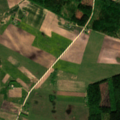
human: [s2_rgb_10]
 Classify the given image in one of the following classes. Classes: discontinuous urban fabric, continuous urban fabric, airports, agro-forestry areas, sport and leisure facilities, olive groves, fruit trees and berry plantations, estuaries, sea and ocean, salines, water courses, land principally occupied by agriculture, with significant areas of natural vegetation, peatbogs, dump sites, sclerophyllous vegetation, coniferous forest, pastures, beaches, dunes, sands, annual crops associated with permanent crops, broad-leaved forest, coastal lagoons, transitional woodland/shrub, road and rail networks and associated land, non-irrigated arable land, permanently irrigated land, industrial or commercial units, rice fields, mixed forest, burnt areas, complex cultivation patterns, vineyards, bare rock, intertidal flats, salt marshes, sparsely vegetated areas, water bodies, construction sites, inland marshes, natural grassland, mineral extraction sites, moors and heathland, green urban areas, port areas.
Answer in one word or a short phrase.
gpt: non-irrigated arable land, pastures, complex cultivation patterns, mixed forest